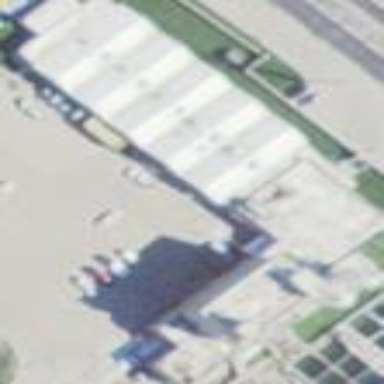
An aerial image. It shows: Industrial building that serves as water works.